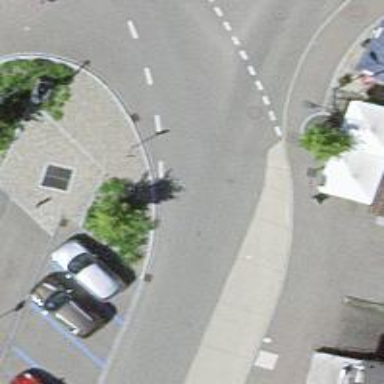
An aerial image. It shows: Secondary road with asphalt surface and sidewalks on both sides.